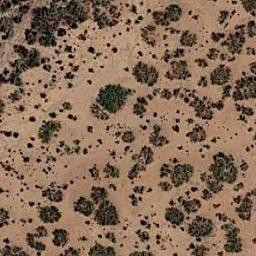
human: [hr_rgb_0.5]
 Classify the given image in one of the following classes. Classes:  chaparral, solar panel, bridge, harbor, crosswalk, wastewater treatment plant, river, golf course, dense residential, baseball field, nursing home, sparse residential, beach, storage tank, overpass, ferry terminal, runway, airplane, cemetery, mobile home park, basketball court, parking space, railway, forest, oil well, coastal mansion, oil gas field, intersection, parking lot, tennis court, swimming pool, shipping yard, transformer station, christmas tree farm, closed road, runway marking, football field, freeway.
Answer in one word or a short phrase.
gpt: chaparral